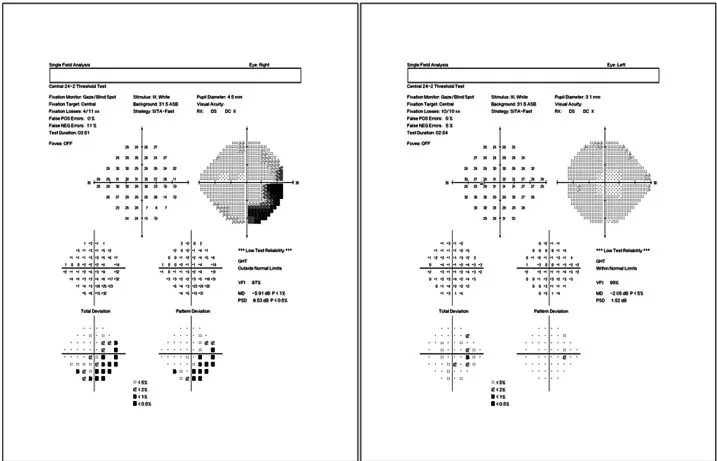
A central 24-2 threshold visual field analysis of the right eye (left image) and left eye (right image) performed on the patient's second visit (19 days after the first visit) post intravenous steroid therapy. Field analysis shows reduced peripheral vision loss inferotemporally.
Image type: radiology (ct)